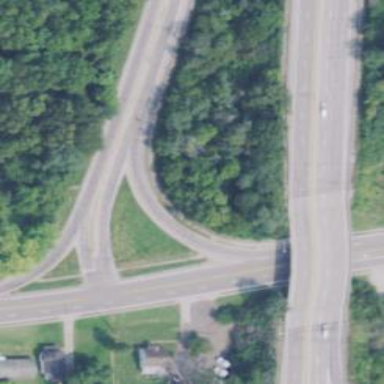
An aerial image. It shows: Trunk link highway.